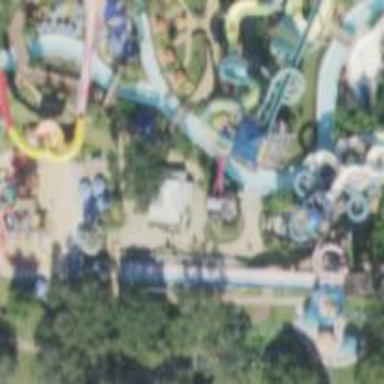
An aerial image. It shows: Water slide attraction.